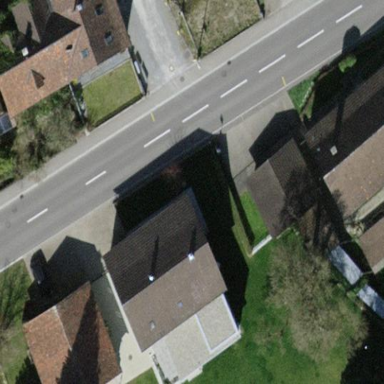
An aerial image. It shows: Gabled roof house.